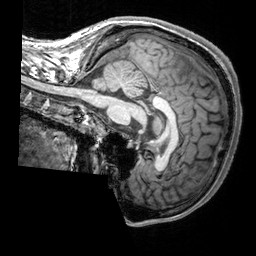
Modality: T1w
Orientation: sagittal
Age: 23
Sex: male
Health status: healthy
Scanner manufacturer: siemens
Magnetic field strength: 3 T
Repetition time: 2.3 s
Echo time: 0.00303 s